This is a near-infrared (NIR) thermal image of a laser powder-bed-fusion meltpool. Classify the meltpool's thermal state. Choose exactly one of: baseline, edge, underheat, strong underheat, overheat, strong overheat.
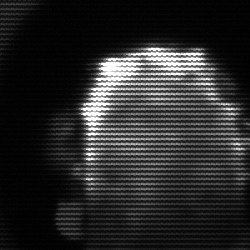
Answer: baseline